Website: walmart
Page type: review-order
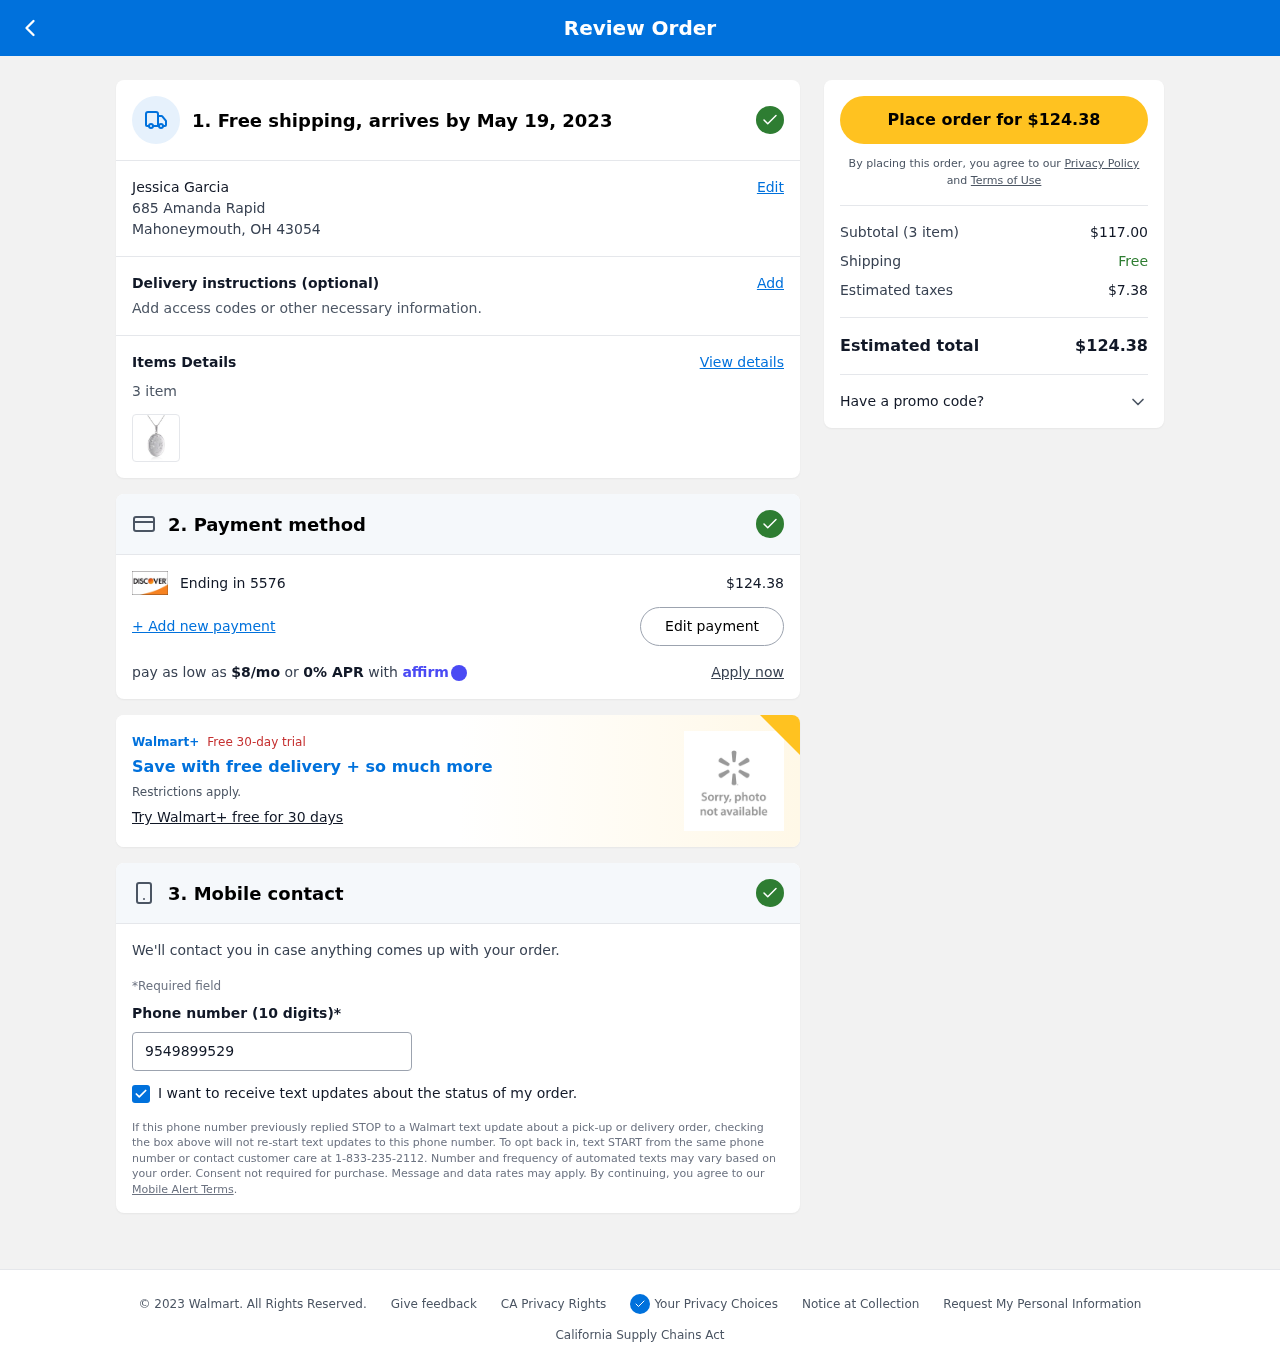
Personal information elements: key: PII_CARD_LAST4
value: Ending in 5576
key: PII_CITY_STATE_ZIP
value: Mahoneymouth, OH 43054
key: PII_FULLNAME
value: Jessica Garcia
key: PII_PHONE
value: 9549899529
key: PII_STREET
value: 685 Amanda Rapid
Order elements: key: ORDER_DELIVERY_DATE
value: May 19, 2023
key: ORDER_NUM_ITEMS
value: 3 item
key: ORDER_NUM_ITEMS
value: Subtotal (3 item)
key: ORDER_TOTAL
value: $124.38
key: ORDER_TOTAL
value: Place order for $124.38
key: ORDER_MONTHLY_PAYMENT
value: $8/mo
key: ORDER_SUBTOTAL
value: $117.00
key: ORDER_TAX
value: $7.38